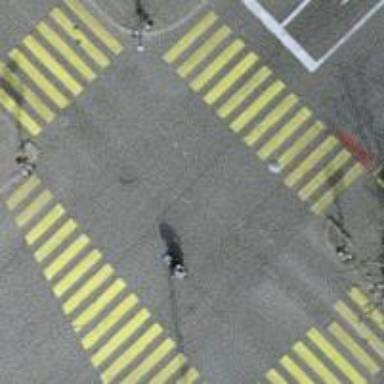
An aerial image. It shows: Road with traffic signals.